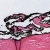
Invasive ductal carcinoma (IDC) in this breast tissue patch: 0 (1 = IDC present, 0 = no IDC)